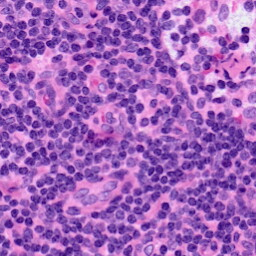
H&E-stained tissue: LymphNode